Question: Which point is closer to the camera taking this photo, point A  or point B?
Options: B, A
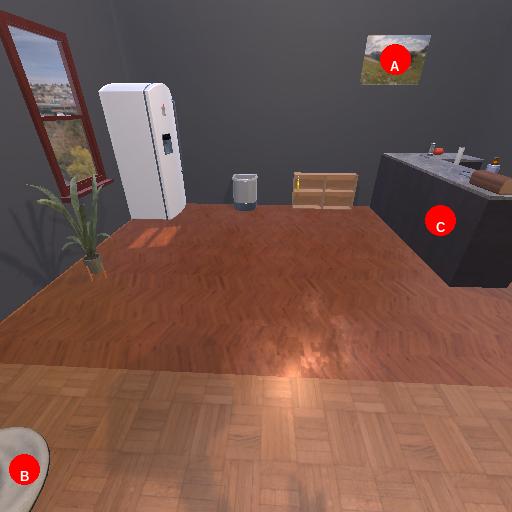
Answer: B